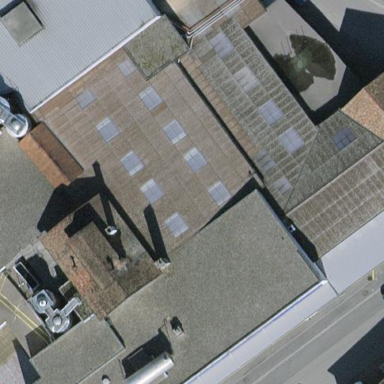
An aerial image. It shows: Brewery building with industrial works.